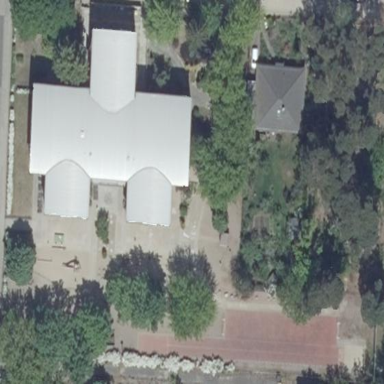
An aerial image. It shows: School.